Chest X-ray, AP view. Patient: 57 years old, sex M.
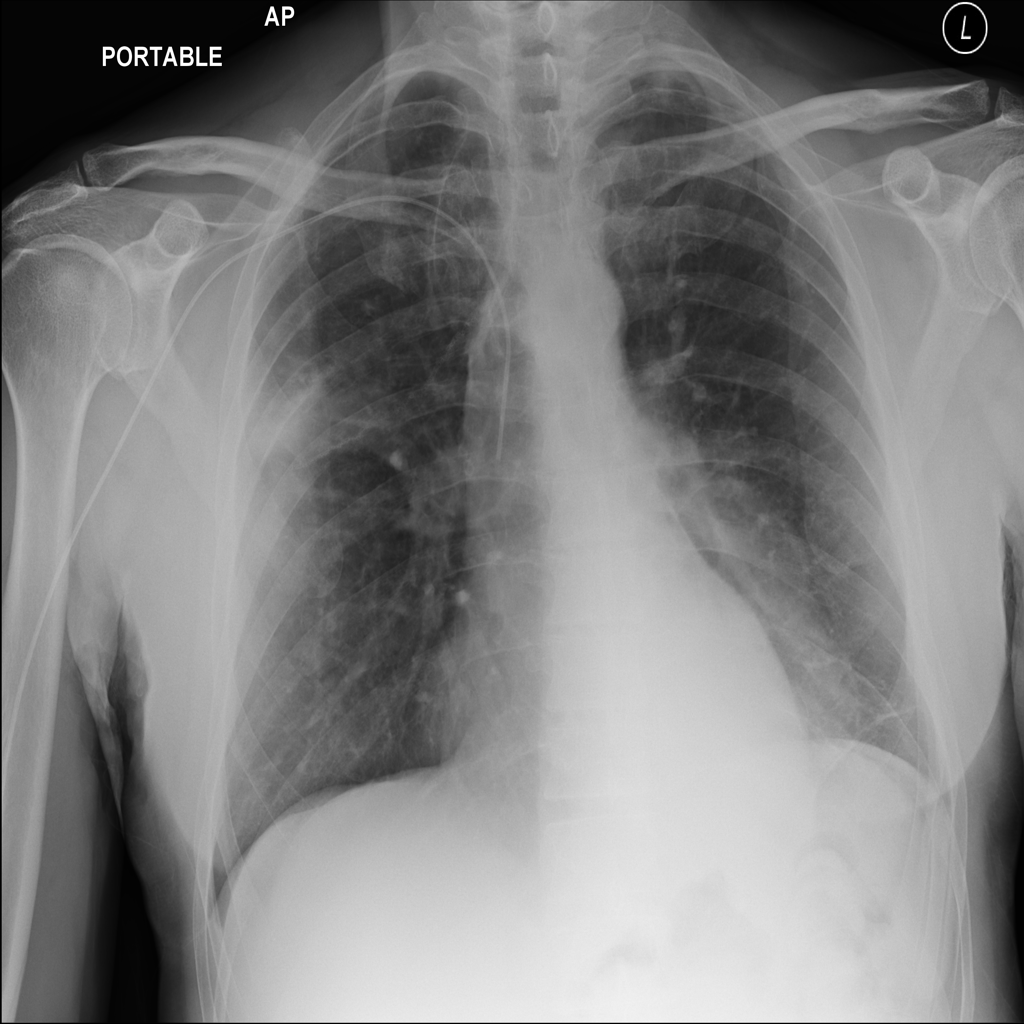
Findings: Atelectasis, Mass